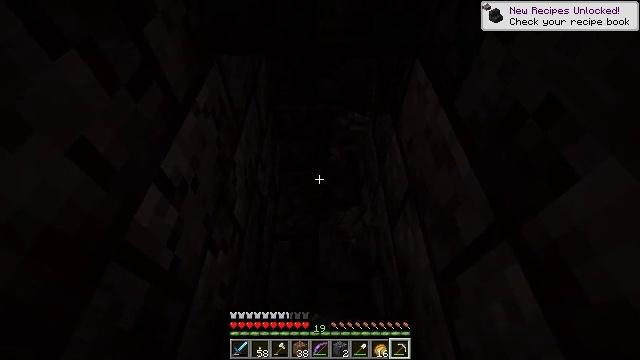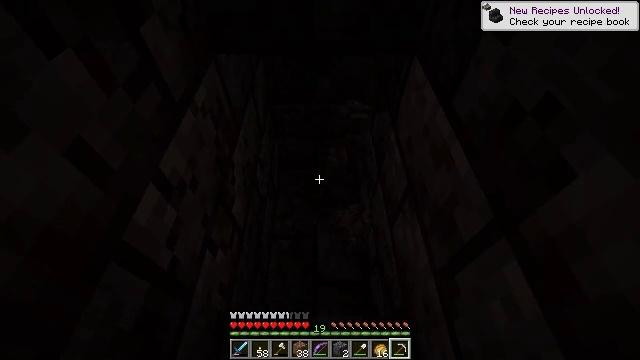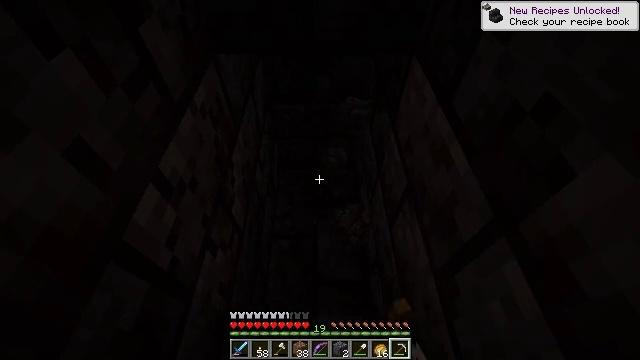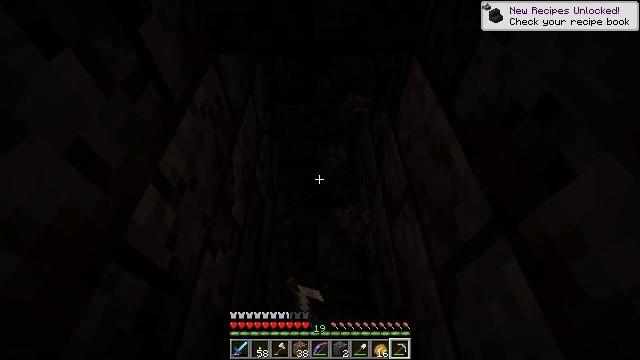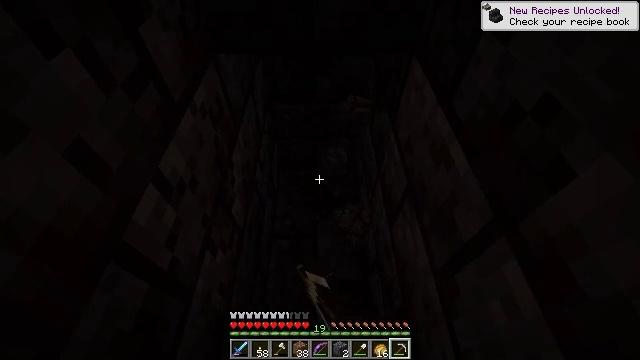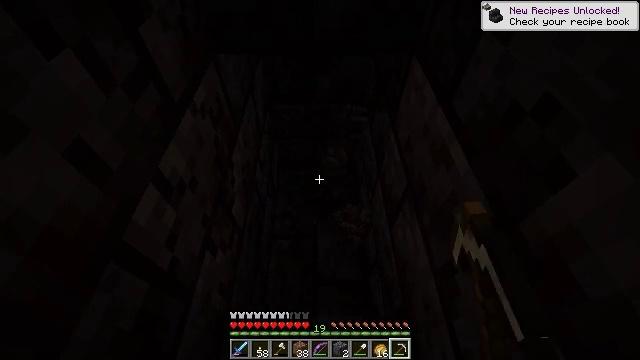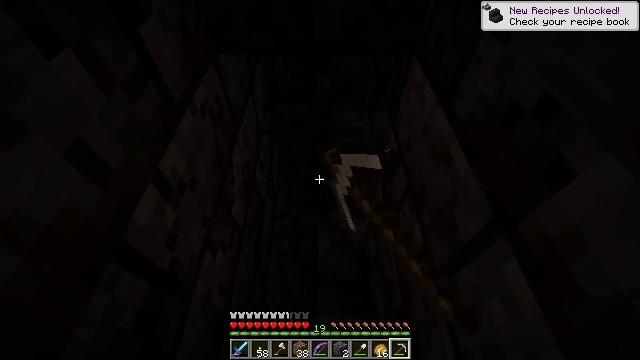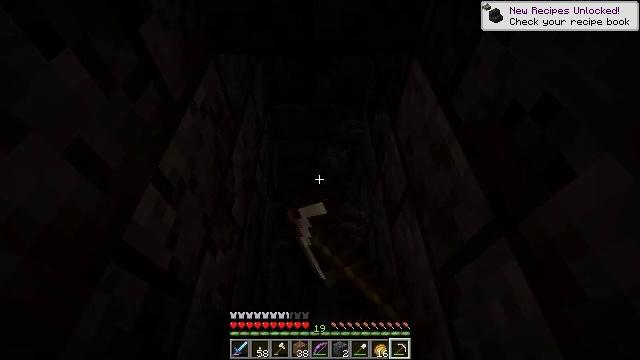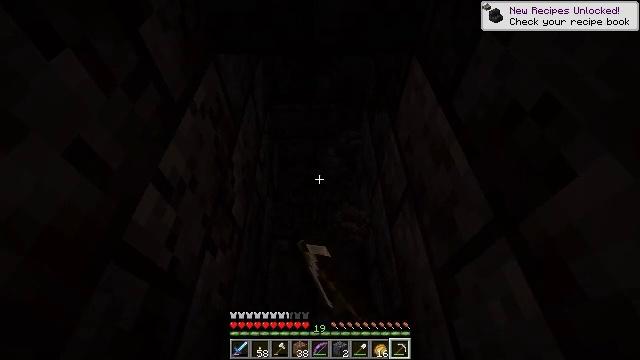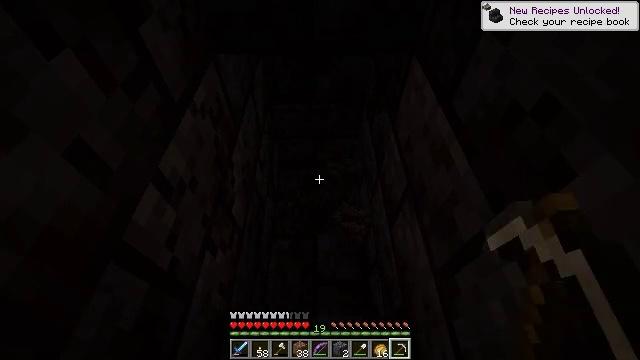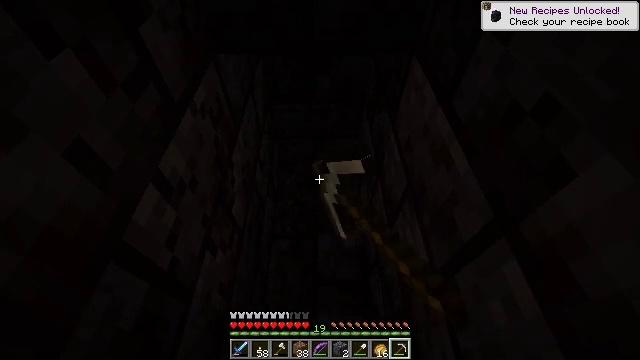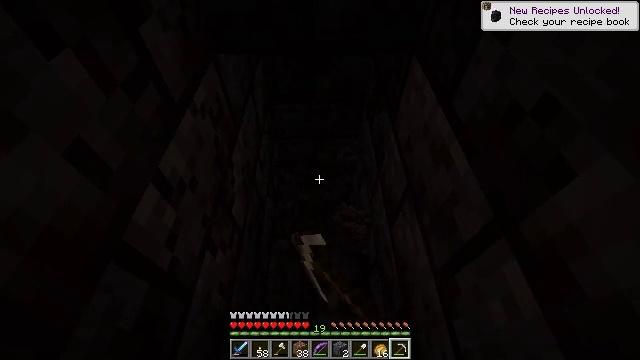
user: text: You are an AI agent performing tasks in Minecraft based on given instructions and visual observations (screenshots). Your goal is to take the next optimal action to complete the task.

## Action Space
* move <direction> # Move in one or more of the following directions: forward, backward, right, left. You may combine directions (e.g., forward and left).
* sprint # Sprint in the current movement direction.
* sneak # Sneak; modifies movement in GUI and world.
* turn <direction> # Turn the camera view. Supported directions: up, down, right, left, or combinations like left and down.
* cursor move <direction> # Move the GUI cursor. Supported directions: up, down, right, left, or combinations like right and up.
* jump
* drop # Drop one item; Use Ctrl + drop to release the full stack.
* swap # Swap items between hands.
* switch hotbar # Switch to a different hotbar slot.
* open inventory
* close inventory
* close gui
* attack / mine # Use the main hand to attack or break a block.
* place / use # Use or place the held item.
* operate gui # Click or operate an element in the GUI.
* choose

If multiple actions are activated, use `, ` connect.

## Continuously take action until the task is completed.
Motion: motion action
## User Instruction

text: Retrieve cracked polished blackstone bricks by mining.
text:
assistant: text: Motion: attack / mine
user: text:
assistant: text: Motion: attack / mine
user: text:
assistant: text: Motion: attack / mine
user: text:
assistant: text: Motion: attack / mine
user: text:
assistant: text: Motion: attack / mine
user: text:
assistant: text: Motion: attack / mine
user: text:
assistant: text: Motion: attack / mine
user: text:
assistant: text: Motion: attack / mine
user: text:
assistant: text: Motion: attack / mine
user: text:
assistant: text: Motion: attack / mine
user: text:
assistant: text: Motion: no_op
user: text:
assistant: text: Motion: no_op